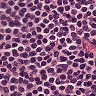
Metastatic tissue present: no